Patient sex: F
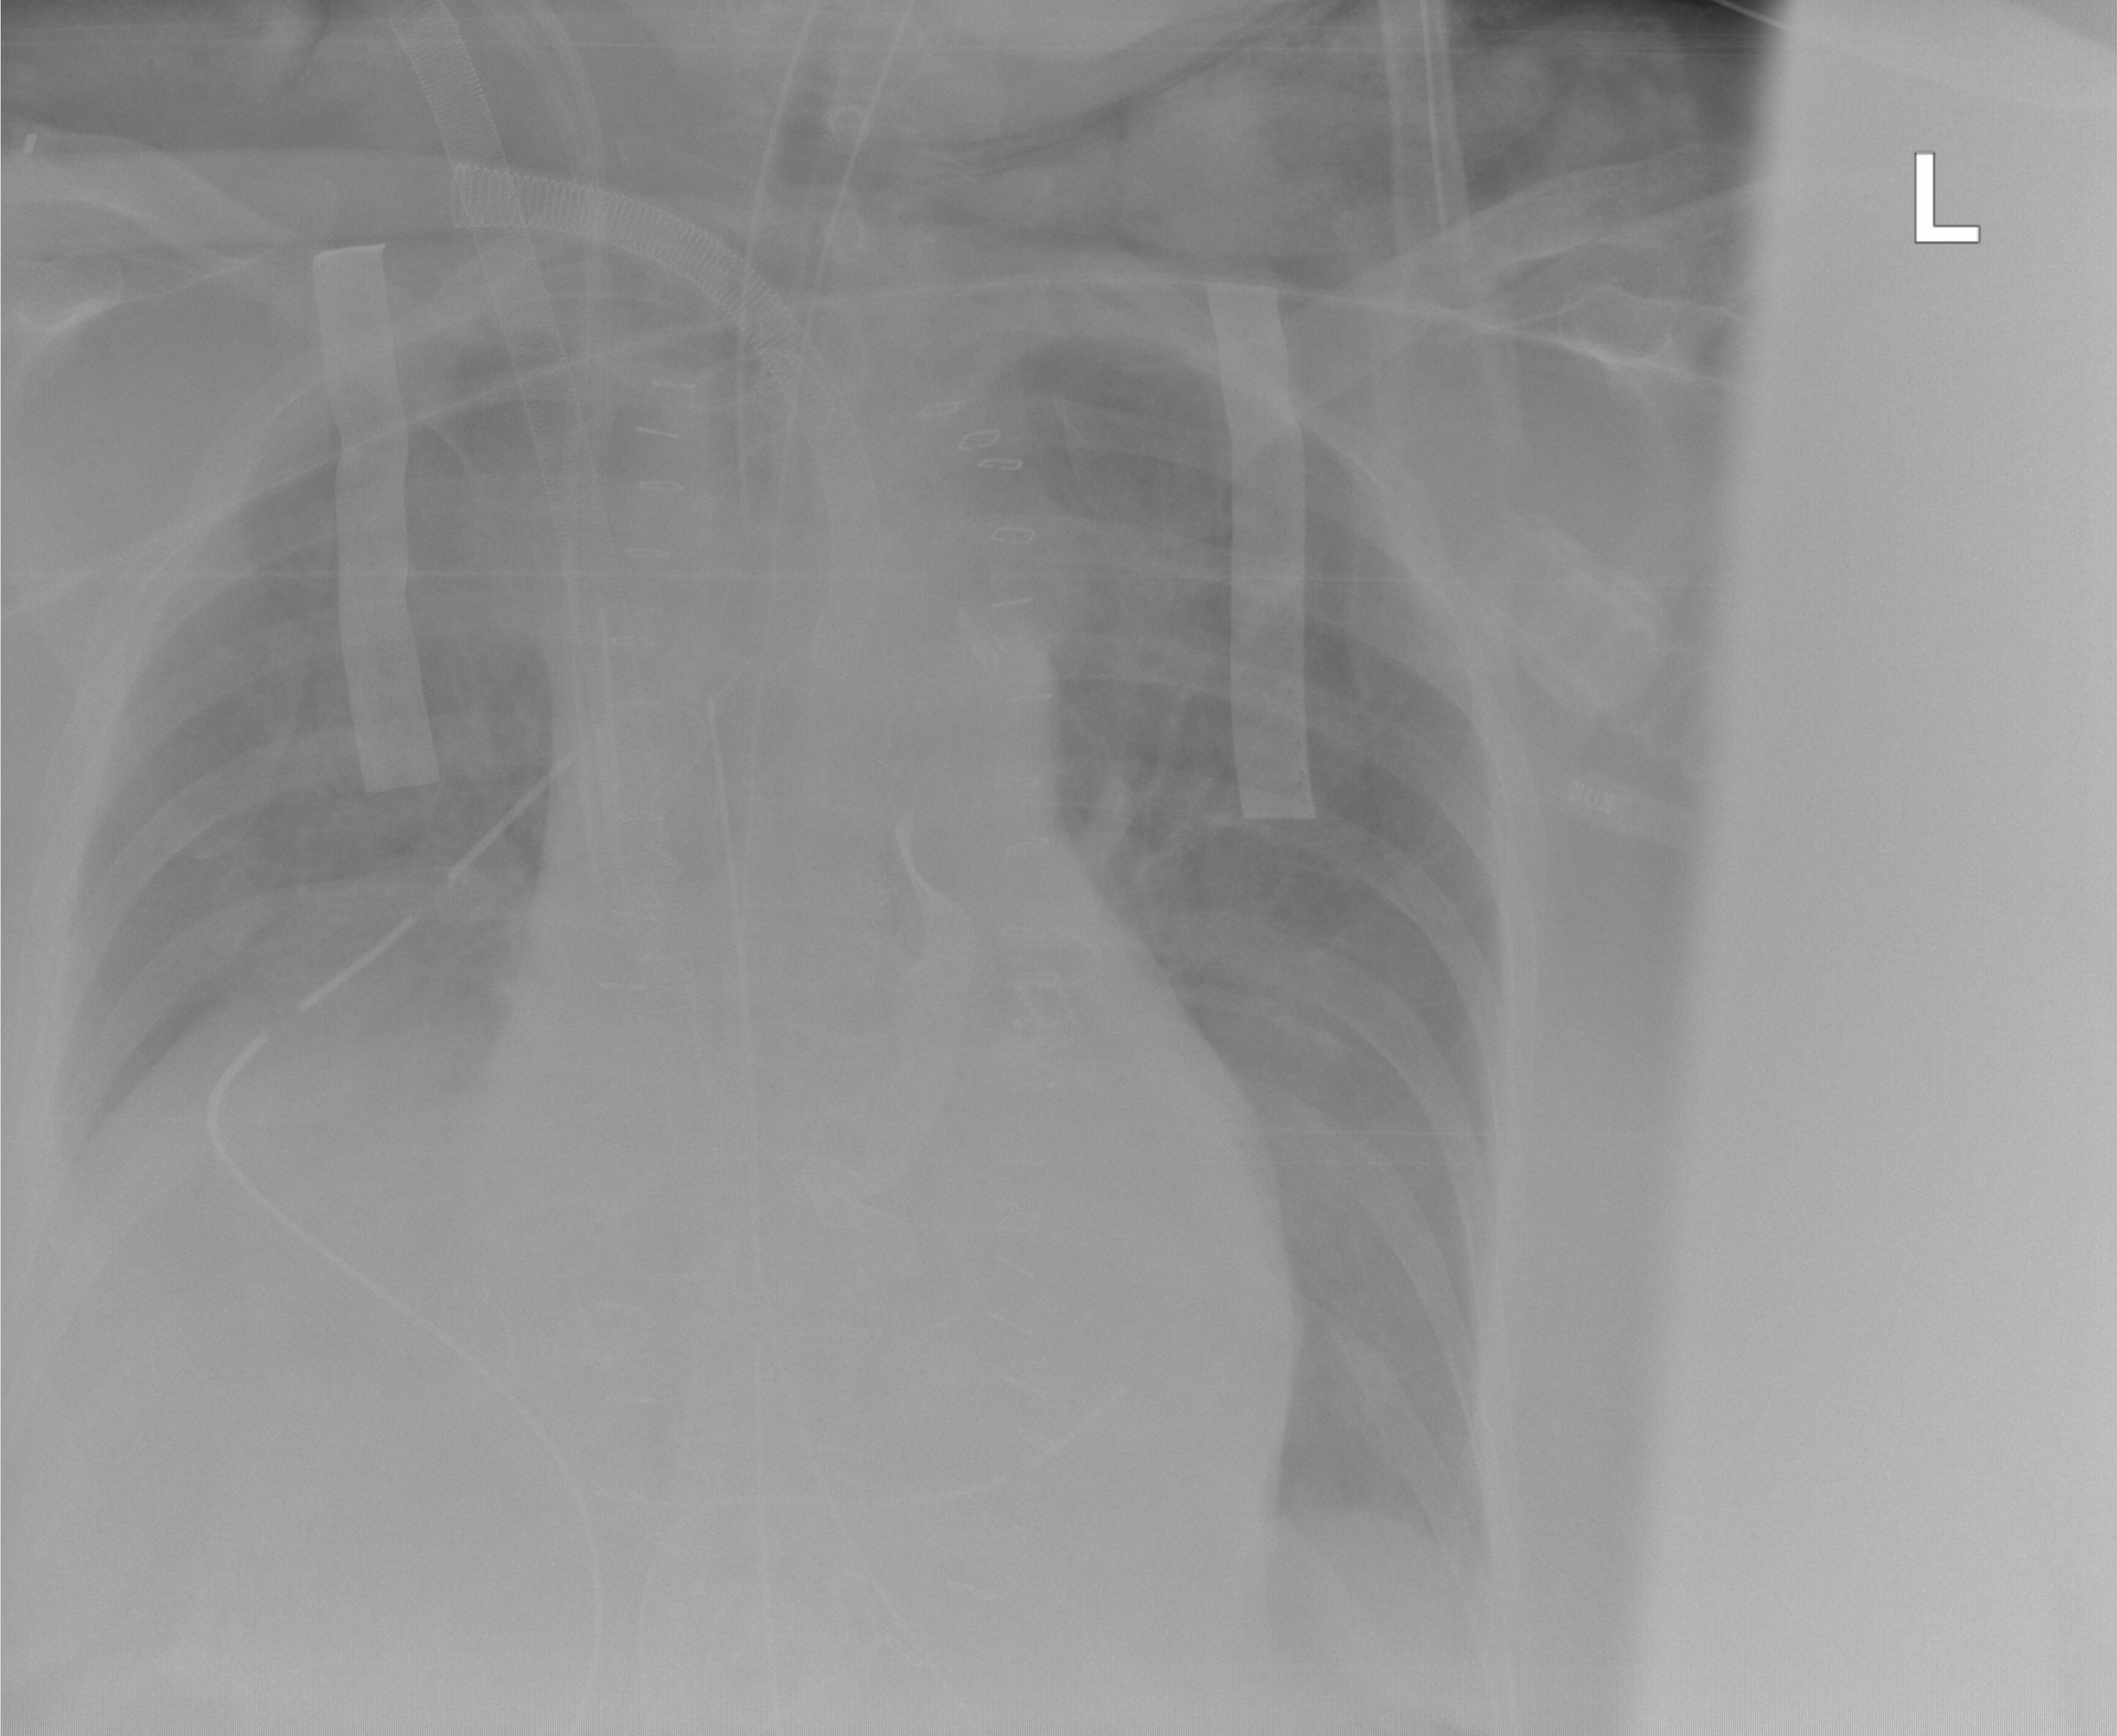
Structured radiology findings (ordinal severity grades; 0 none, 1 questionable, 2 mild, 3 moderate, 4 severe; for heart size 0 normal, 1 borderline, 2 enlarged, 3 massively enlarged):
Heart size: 2
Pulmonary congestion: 0
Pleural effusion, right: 0
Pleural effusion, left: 0
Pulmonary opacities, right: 0
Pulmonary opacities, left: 0
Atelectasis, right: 1
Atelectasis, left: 0